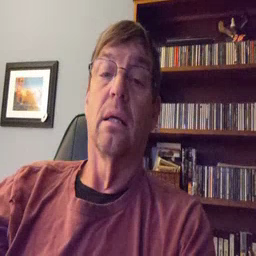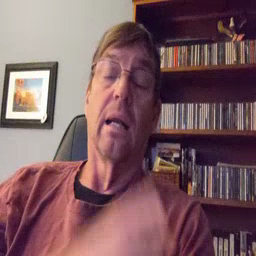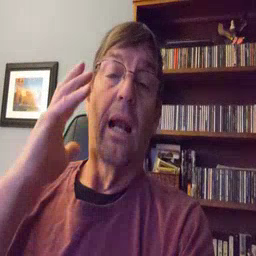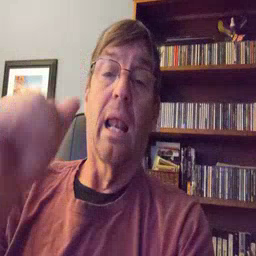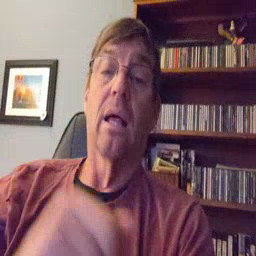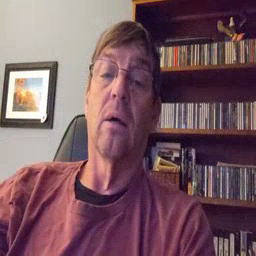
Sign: loud